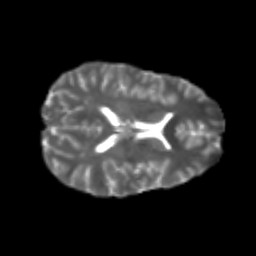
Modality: T2w
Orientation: axial
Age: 23
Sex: male
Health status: healthy
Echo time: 0.074 s